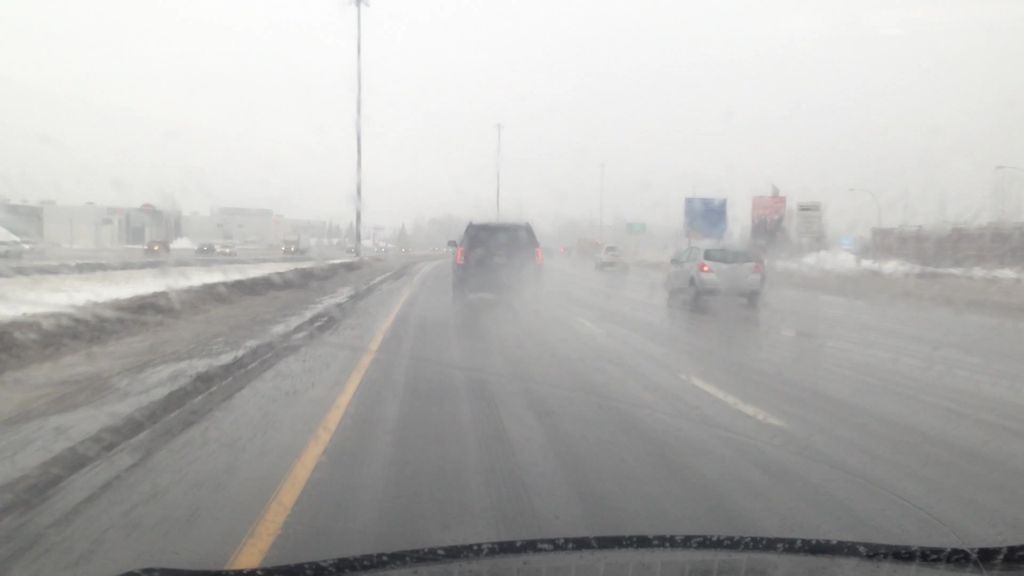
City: montreal